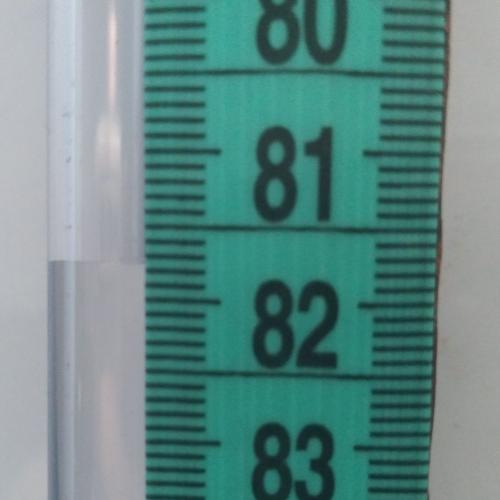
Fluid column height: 81.8 cm